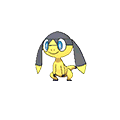
Pok\u00e9mon: helioptile